Breast ultrasound image
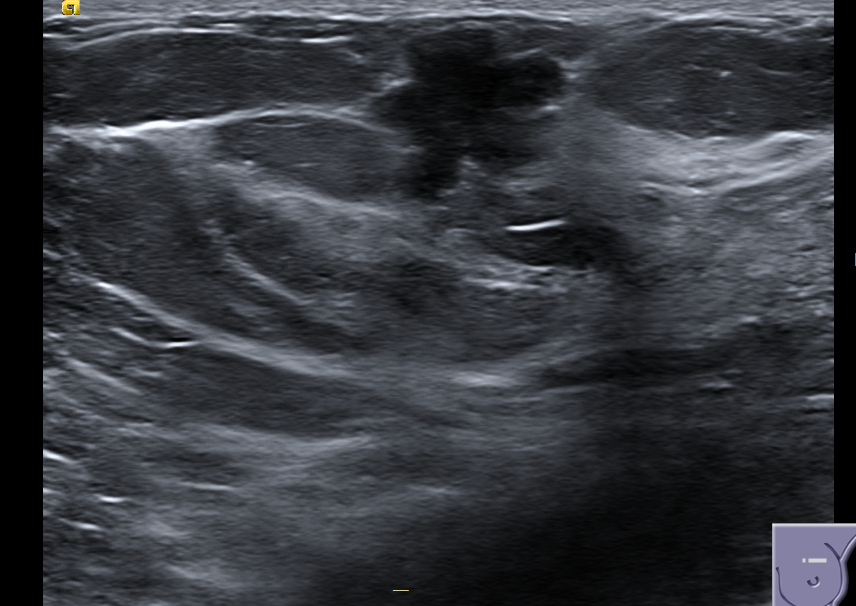
Diagnosis: malignant